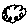
Label: cloud